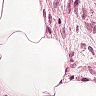
Metastatic tissue present: no